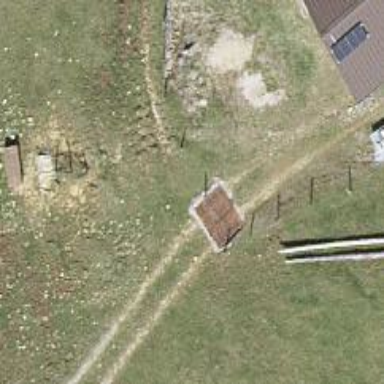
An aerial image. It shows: Cattle grid barrier.